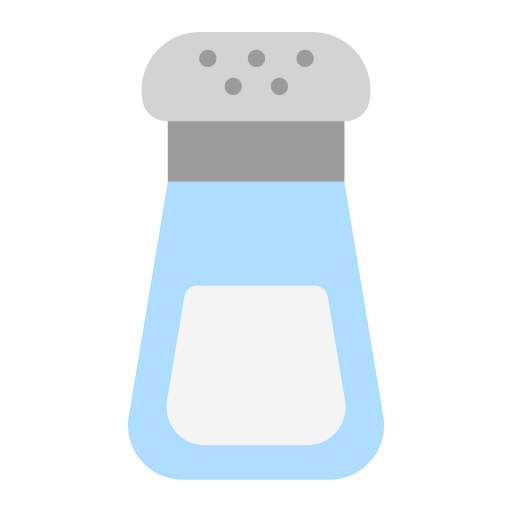
salt flat